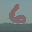
Label: 6